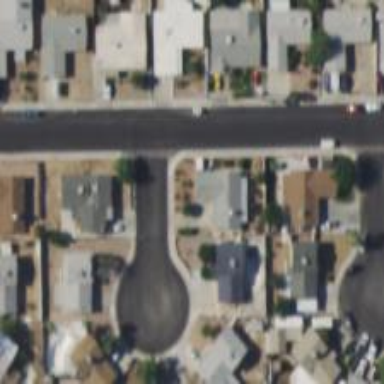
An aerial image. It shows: Residential road.